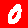
Digit: 0